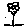
Label: flower